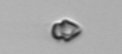
Label: Heterocapsa_rotundata